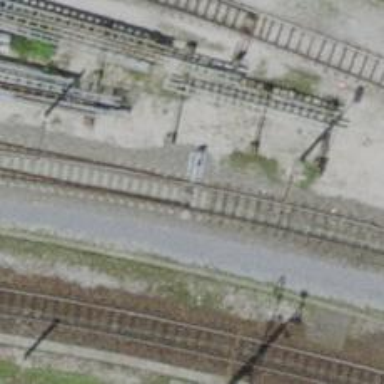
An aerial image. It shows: Railway switch.